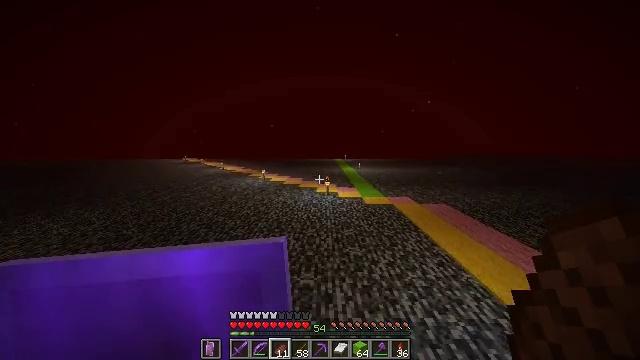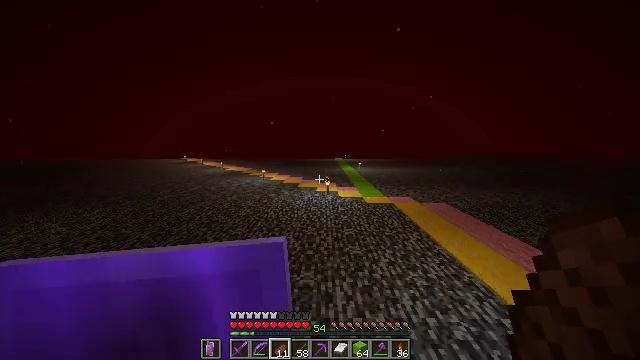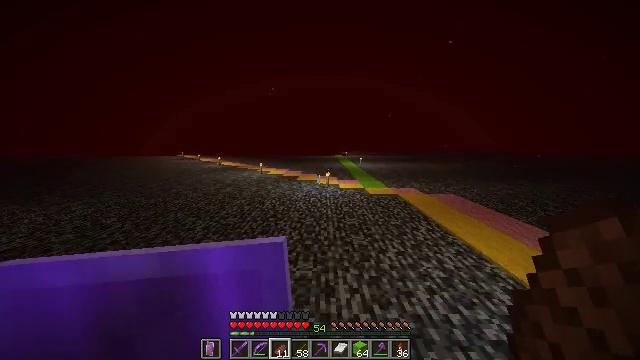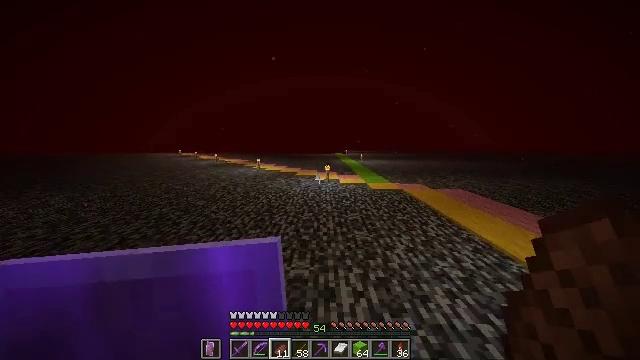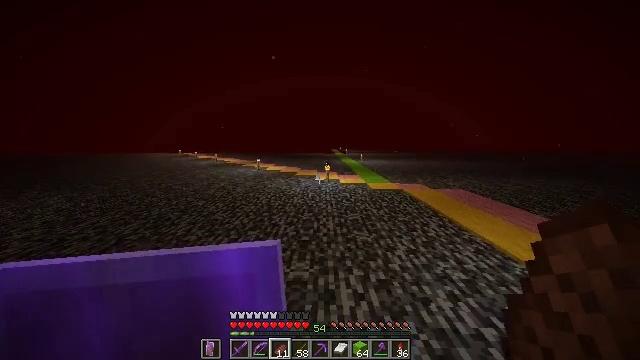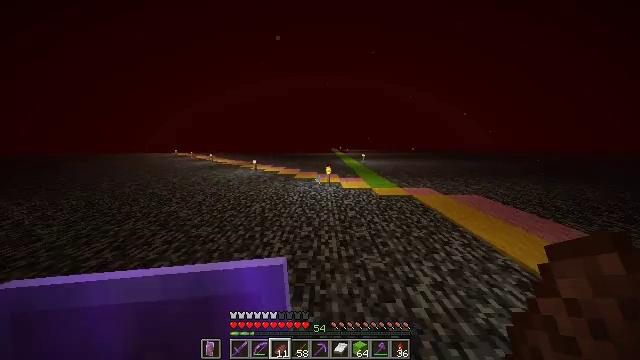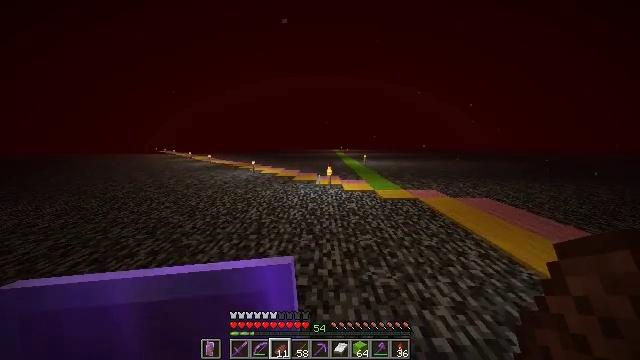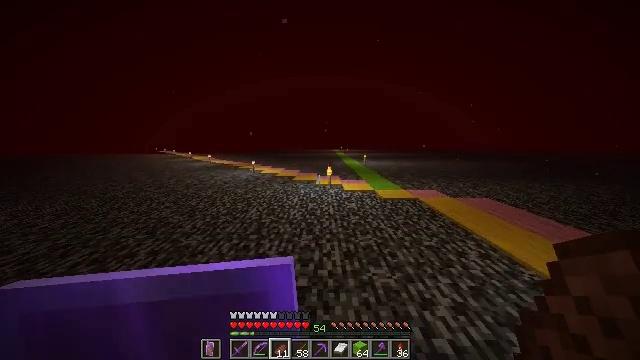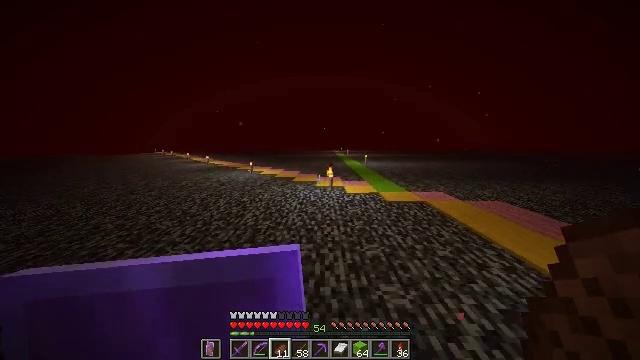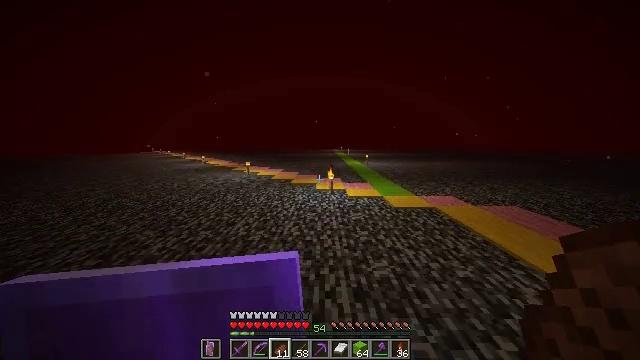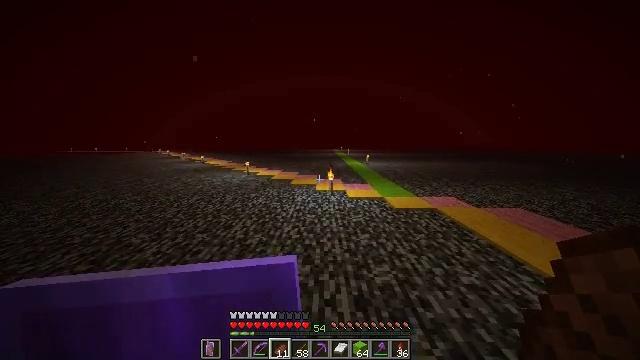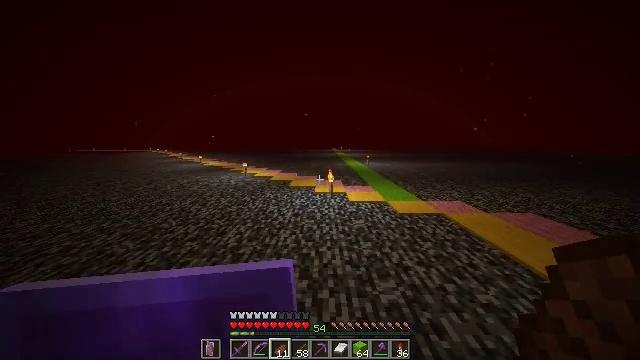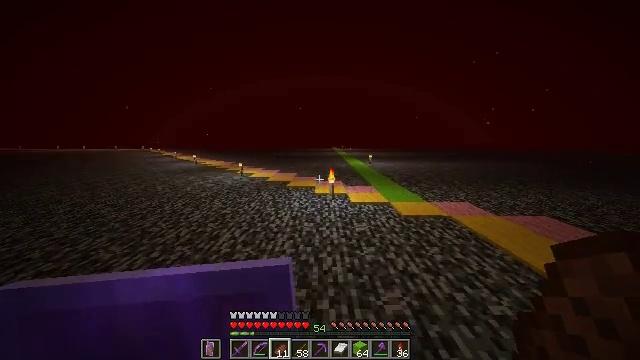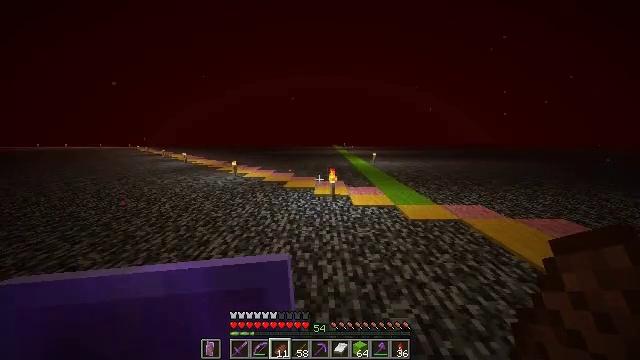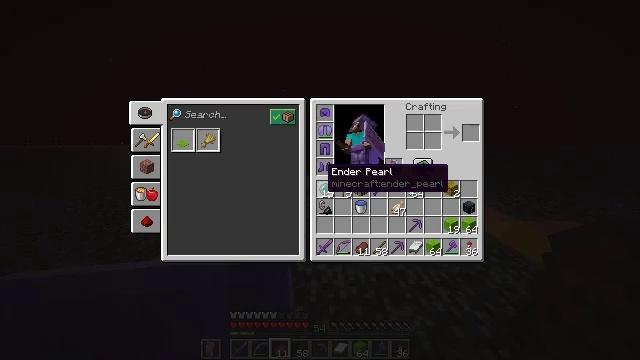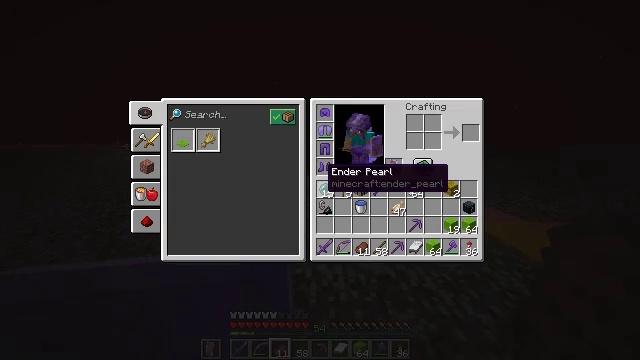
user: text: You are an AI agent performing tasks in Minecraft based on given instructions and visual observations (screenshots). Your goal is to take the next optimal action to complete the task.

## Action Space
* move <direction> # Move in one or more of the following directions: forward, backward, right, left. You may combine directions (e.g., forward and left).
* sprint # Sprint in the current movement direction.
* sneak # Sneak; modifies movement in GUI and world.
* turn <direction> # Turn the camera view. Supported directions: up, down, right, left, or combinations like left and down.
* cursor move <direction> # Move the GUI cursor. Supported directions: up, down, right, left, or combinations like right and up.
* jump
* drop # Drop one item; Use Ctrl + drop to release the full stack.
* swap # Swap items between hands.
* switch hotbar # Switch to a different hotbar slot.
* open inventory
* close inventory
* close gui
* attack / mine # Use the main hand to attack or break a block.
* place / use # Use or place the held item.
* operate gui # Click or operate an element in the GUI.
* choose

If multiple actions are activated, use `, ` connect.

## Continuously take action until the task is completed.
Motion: motion action
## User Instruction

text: Craft a lime carpet from lime wool in the crafting table.
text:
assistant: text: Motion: move forward, sprint
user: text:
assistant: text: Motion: move forward, sprint
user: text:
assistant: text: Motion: move forward, sprint
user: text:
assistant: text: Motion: move forward, sprint
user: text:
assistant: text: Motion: move forward, sprint
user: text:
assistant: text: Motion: move forward, sprint
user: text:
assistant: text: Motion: move forward, sprint
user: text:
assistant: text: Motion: move forward, sprint
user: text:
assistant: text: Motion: move forward, sprint
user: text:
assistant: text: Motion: move forward
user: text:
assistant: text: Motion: no_op
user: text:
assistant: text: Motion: no_op
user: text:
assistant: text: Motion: no_op
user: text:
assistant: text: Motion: close inventory
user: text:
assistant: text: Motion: close inventory
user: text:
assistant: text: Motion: close inventory
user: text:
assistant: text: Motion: close inventory
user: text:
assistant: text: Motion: no_op
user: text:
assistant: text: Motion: no_op
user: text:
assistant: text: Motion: no_op
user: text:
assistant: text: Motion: turn left
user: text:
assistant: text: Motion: turn left and up
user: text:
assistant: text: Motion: turn left and up
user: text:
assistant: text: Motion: turn left
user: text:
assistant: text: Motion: no_op
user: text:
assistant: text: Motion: no_op
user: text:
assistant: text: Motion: no_op
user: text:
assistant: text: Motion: no_op
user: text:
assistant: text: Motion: turn left and up
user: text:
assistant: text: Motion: no_op